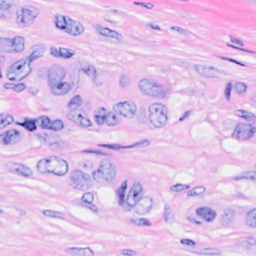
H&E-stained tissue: Breast